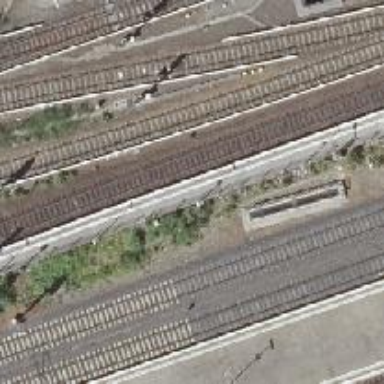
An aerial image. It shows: Railway signal.